Question: I'm trying to print a 'gsub' string (in Lua) to 'stdout' here how my code look like.
'''
print('string.gsub('VEECTORY','EE','I') =>', string.gsub('VEECTORY','EE','I'))
'''
Everytime I run this, although I get the desired result but I see '1' appearing in the output.
So, the output look like this.
'''
string.gsub('VEECTORY','EE','I') => VICTORY 1
'''
I'm unable to understand what does that '1' stand for but if I used a variable I don't see that '1' anymore.
'''
local replace_string = string.gsub('VEECTORY','EE','I')
print('string.gsub('VEECTORY','EE','I') =>',replace_string)
'''
I get output as
'''
string.gsub('VEECTORY','EE','I') => VICTORY
'''
I also notice that when I run the above code in Lua console
i.e this code
'''
local replace_string = string.gsub('VEECTORY','EE','I')
print('string.gsub('VEECTORY','EE','I') =>',replace_string)
'''
I get the output as 'nil'

What am I missing ?
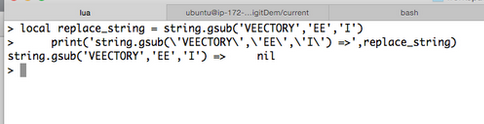
Answer: <URL> has two return values. The first is result string, while the second is the total number of matches that occurred.
In your example:
'''
string.gsub('VEECTORY','EE','I')
'''
The second return value is '1' because the substitution happened once.
When you assign the result as:
'''
local replace_string = string.gsub('VEECTORY','EE','I')
'''
The first return value is assigned to 'replace_string', while the second return value is discarded.
You can get the second return value explicitly by:
'''
local replace_string, num = string.gsub('VEECTORY','EE','I')
'''
---
Finally, in interactive mode, each line is a chunk by itself, so the local variables are out of scope in the next line, therefore you saw 'replace_string' becomes 'nil'. If you use global variables:
'''
replace_string = string.gsub('VEECTORY','EE','I')
print('string.gsub('VEECTORY','EE','I') =>',replace_string)
'''
The output will be as expected in interactive mode as well.